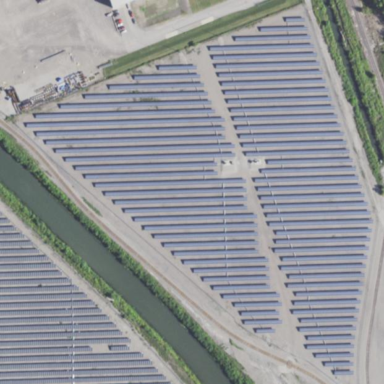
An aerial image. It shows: Solar power plant using photovoltaic technology.